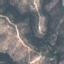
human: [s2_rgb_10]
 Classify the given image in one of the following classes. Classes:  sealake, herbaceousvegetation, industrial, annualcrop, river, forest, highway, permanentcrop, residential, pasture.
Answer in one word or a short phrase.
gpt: HerbaceousVegetation